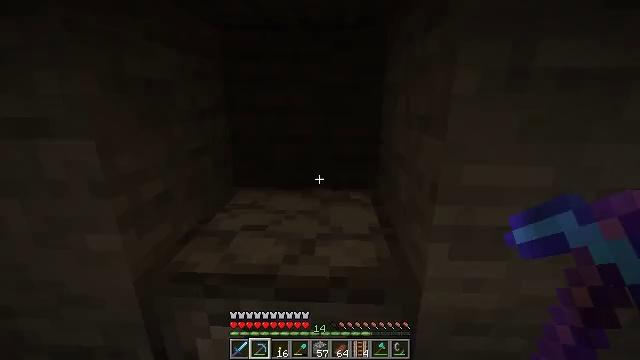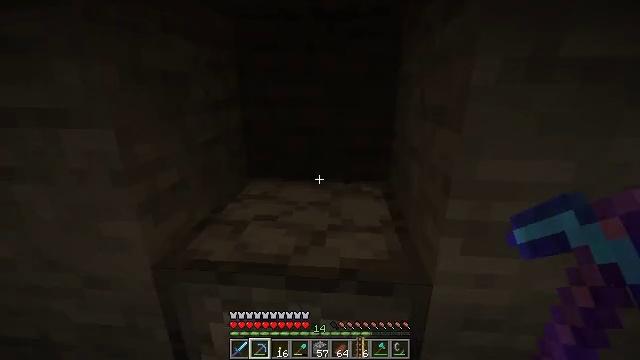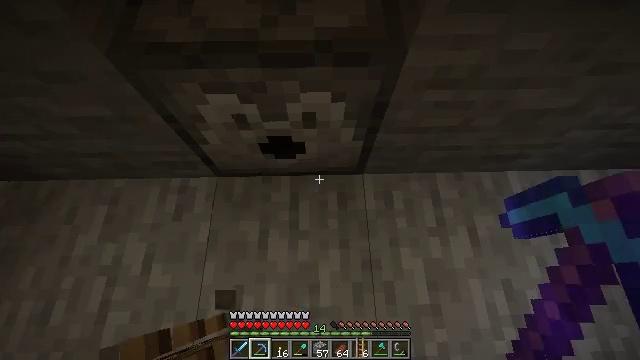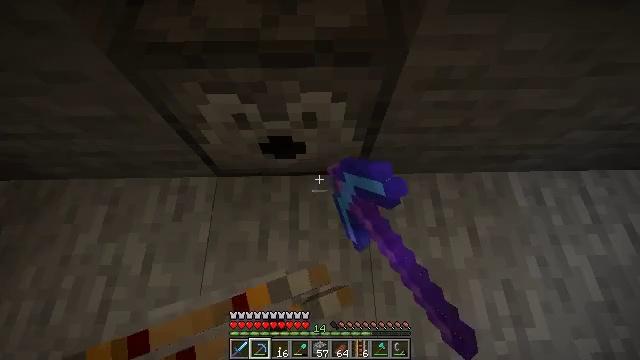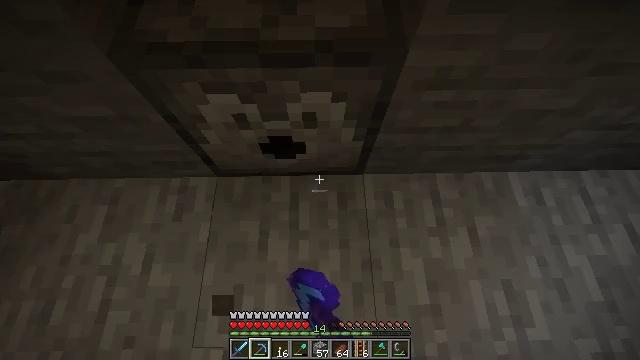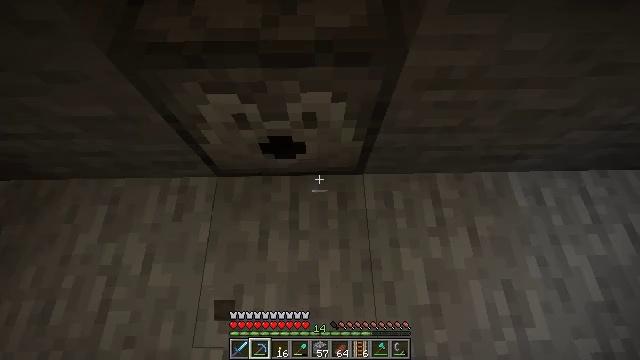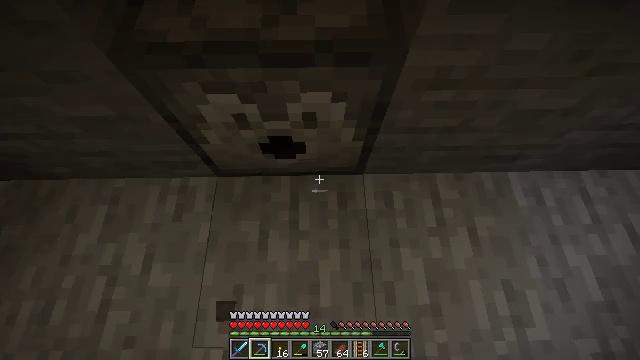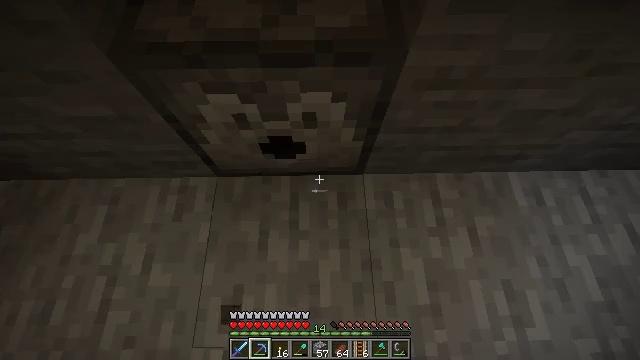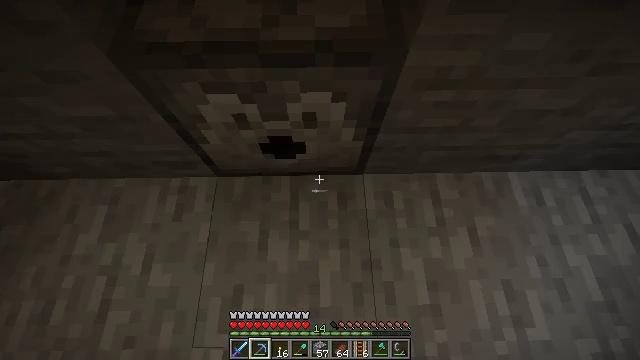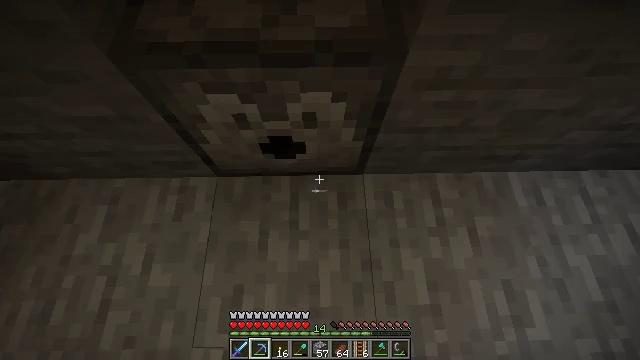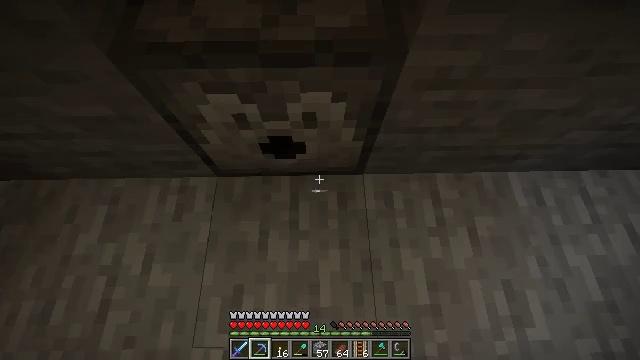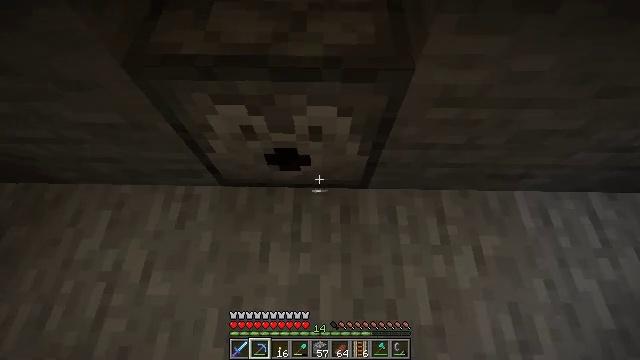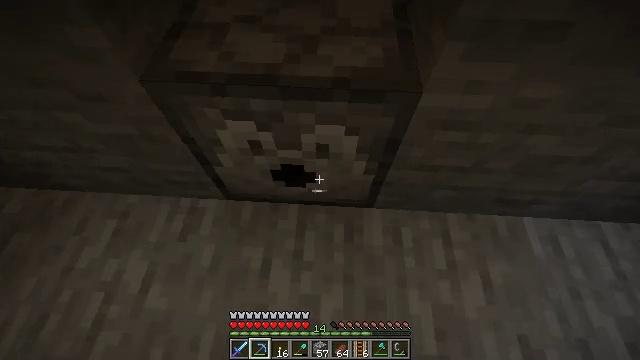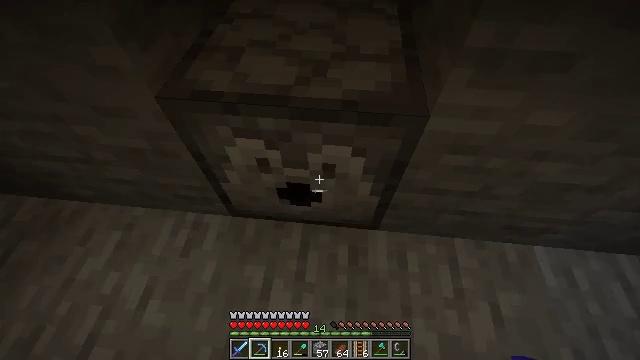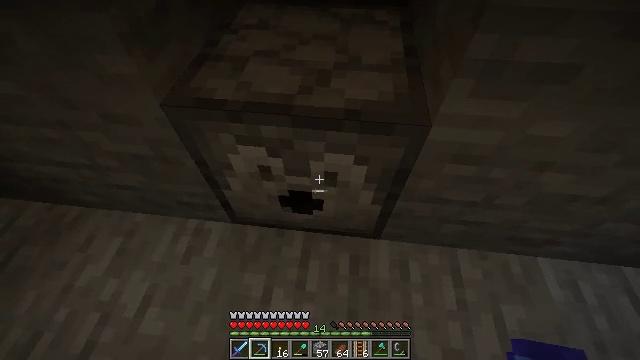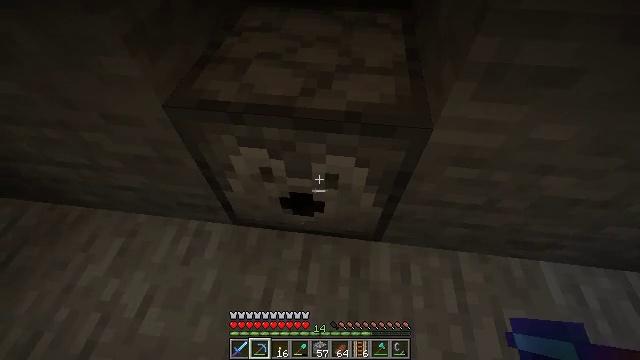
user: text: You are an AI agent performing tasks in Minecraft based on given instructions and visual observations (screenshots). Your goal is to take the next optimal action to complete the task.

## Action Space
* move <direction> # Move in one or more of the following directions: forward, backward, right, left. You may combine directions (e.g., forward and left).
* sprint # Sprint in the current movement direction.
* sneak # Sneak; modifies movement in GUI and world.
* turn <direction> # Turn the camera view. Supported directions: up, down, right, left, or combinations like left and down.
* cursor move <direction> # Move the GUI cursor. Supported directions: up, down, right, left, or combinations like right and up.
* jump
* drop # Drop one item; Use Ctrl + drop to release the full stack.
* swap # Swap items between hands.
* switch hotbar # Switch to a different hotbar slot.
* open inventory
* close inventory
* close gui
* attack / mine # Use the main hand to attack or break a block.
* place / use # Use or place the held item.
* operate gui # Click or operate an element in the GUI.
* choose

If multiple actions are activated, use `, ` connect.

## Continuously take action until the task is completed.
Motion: motion action
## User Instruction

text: Mine the dispenser.
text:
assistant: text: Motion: no_op
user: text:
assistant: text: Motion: turn right and down, attack / mine
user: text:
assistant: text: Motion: no_op
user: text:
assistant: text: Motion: no_op
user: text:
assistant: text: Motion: no_op
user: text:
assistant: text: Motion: no_op
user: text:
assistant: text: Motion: no_op
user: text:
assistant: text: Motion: no_op
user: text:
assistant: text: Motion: no_op
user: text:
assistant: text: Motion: no_op
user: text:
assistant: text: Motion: turn left and up
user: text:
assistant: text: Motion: turn left and up
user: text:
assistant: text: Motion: turn left and up
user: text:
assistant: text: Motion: turn up
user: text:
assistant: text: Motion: no_op
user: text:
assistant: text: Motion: attack / mine
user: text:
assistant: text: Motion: attack / mine
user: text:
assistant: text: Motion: attack / mine
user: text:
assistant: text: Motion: attack / mine
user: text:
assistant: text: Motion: attack / mine
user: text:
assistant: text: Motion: attack / mine
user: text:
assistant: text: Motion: no_op
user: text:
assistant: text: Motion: no_op
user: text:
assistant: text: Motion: no_op
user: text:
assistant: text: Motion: no_op
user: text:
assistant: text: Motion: attack / mine
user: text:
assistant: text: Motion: attack / mine
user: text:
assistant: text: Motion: attack / mine
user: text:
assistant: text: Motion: attack / mine
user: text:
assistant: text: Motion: attack / mine